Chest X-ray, AP view. Patient: 65 years old, sex M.
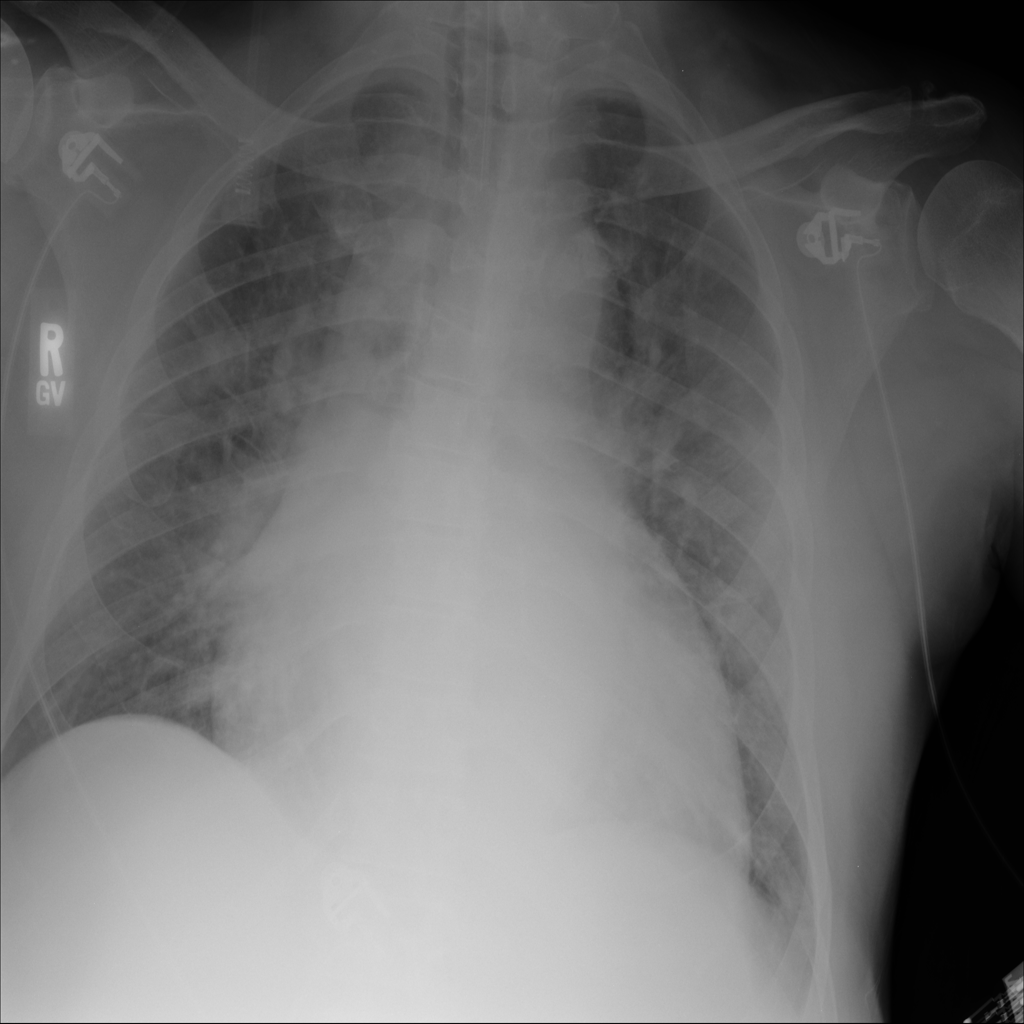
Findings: Effusion